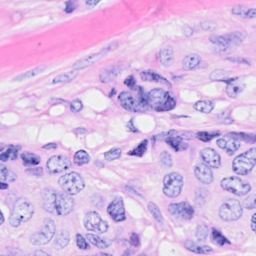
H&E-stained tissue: Breast